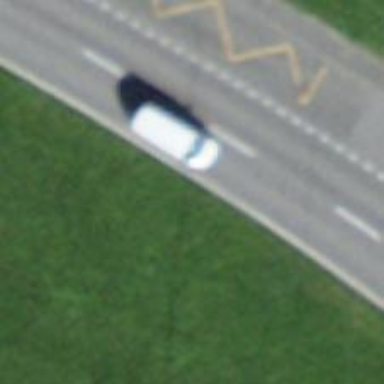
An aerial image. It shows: Bus stop along the road.